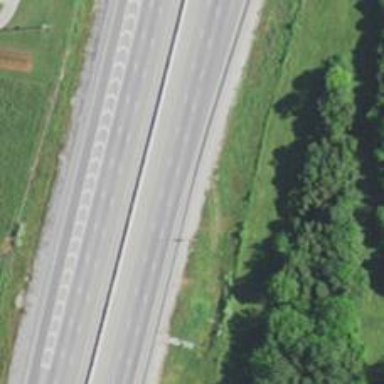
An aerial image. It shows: Motorway junction.